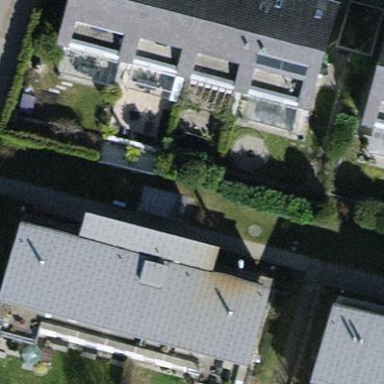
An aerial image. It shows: Building with flat roof.